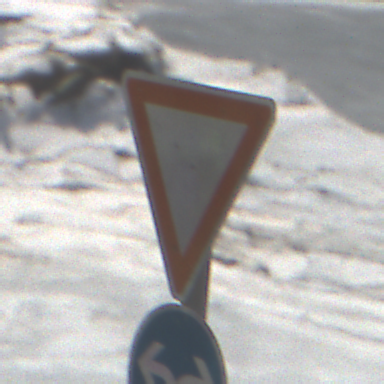
Verkehrszeichen: VorfahrtGewaehren
Zusatzzeichen unten: VorgeschriebeneFahrtrichtungRechtsOderLinks
Umgebung: Outdoor, Nature
Tageszeit: Midday
Wetter: PartlyCloudy
Licht: Natural
Jahreszeit: NotSpecified
Kontrast: HighContrast